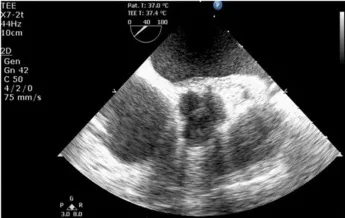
(B) Post-operation: QAV to tricuspidization aortic valve (TAV).
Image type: radiology (ultrasound)